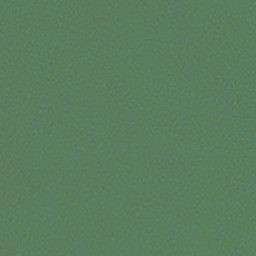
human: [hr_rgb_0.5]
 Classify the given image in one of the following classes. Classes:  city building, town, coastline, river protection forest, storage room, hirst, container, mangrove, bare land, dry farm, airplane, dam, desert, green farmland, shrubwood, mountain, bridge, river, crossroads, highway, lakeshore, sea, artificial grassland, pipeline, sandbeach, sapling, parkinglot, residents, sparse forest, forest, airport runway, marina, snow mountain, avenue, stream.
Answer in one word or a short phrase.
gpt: sea